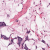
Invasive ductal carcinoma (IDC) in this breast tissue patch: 1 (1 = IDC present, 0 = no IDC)